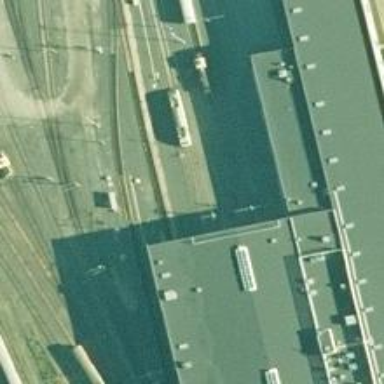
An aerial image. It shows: Railway yard used for servicing trains.